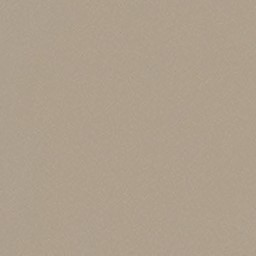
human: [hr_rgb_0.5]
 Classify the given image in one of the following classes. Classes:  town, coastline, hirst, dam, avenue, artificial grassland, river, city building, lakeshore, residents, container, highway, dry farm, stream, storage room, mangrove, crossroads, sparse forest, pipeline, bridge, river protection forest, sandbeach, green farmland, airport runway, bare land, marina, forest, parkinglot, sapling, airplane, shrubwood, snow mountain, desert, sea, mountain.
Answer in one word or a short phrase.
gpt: desert